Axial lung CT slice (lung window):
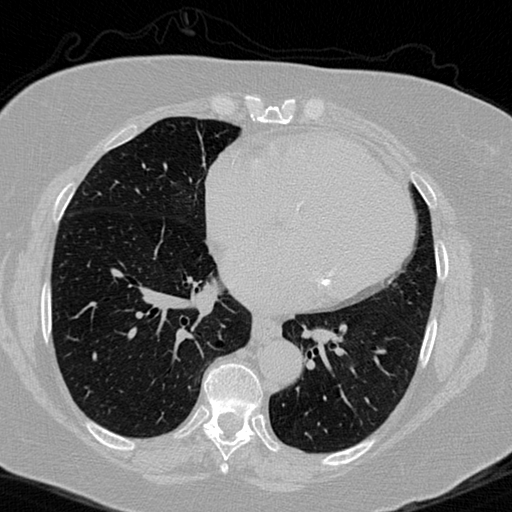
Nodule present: no